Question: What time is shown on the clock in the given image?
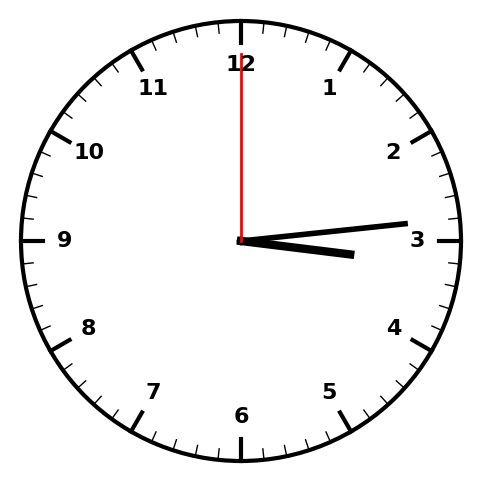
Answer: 03:14:00